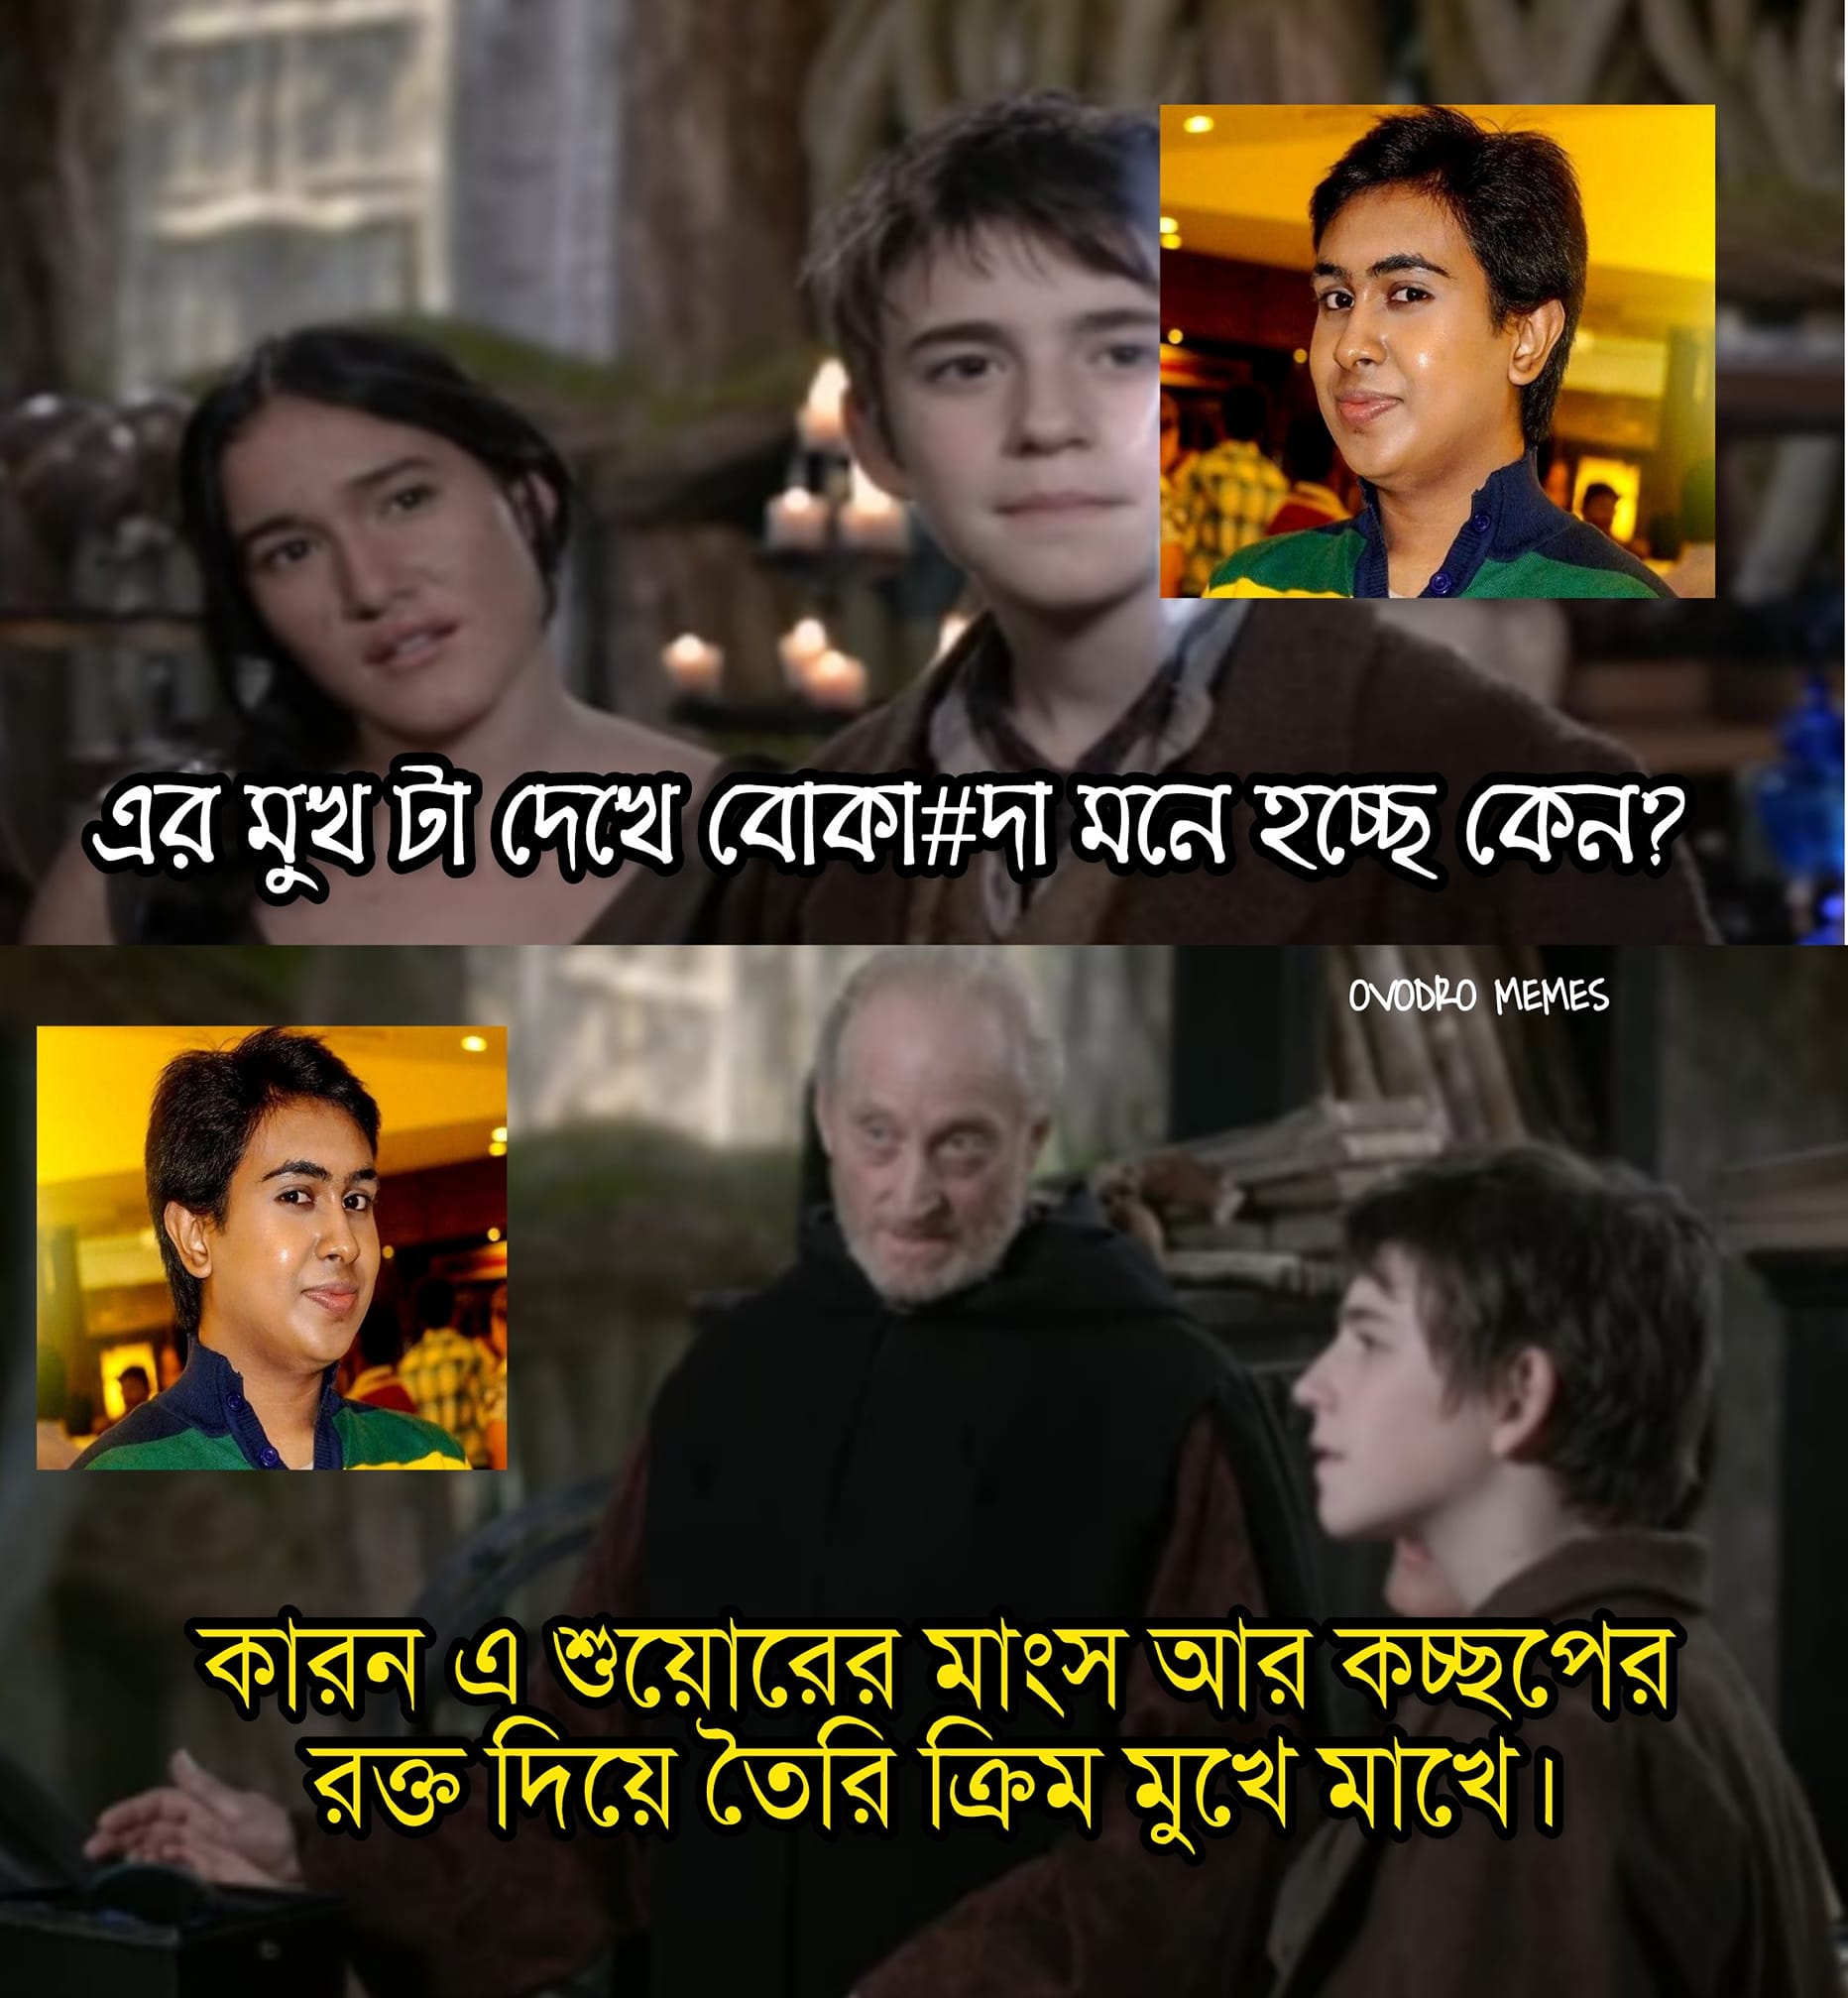
Caption: এর মুখ টা দেখে বোকা#দা মনে হচ্ছে কেন ?      কারন এ শুয়োরের মাংস আর কচ্ছপের রক্ত দিয়ে তৈরি ক্রিম মুখে মাখে ।
Label: hate